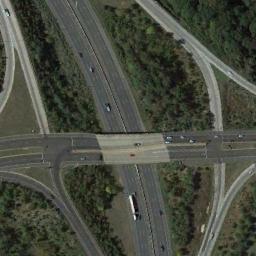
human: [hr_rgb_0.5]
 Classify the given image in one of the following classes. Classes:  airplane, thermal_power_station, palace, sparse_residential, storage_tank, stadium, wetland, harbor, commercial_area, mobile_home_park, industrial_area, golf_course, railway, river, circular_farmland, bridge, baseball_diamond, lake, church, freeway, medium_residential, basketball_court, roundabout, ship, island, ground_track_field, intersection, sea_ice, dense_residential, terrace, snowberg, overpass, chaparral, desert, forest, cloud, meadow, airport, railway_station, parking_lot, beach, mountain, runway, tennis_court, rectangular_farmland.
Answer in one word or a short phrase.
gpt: overpass